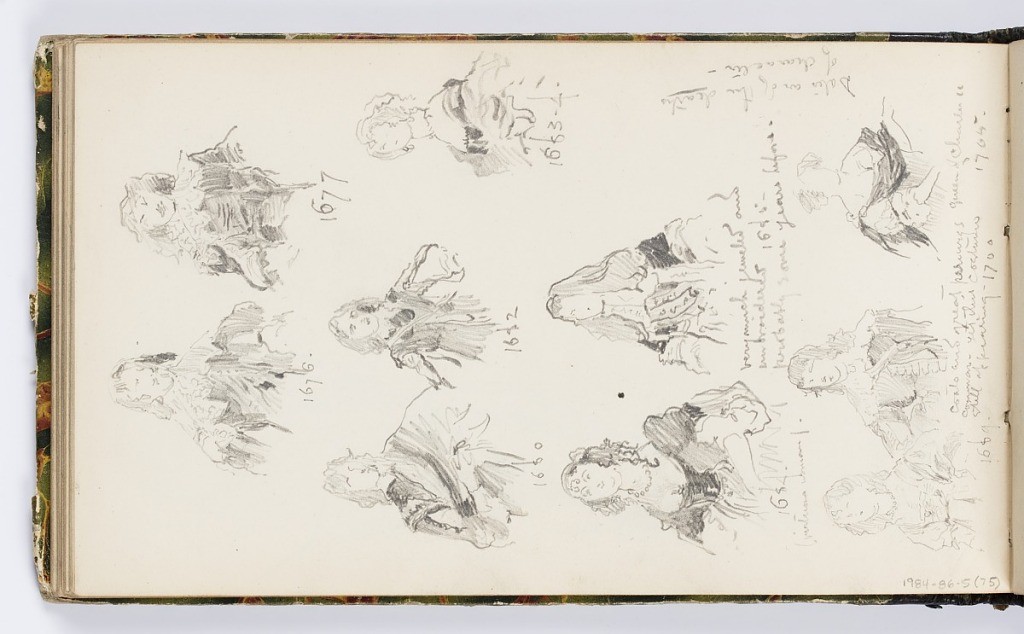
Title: Sketchbook Page: 17th-century Portraits
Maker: Kenyon Cox, American, 1856–1919
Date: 1875
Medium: Graphite on paper
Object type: Sketchbook folio
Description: Four row of portraits of men and women in 17th-century costume, each dated below with the year of their death.  Portrait at lower right identified as Catherine of Braganza, Queen of Charles II, who died in 1705.